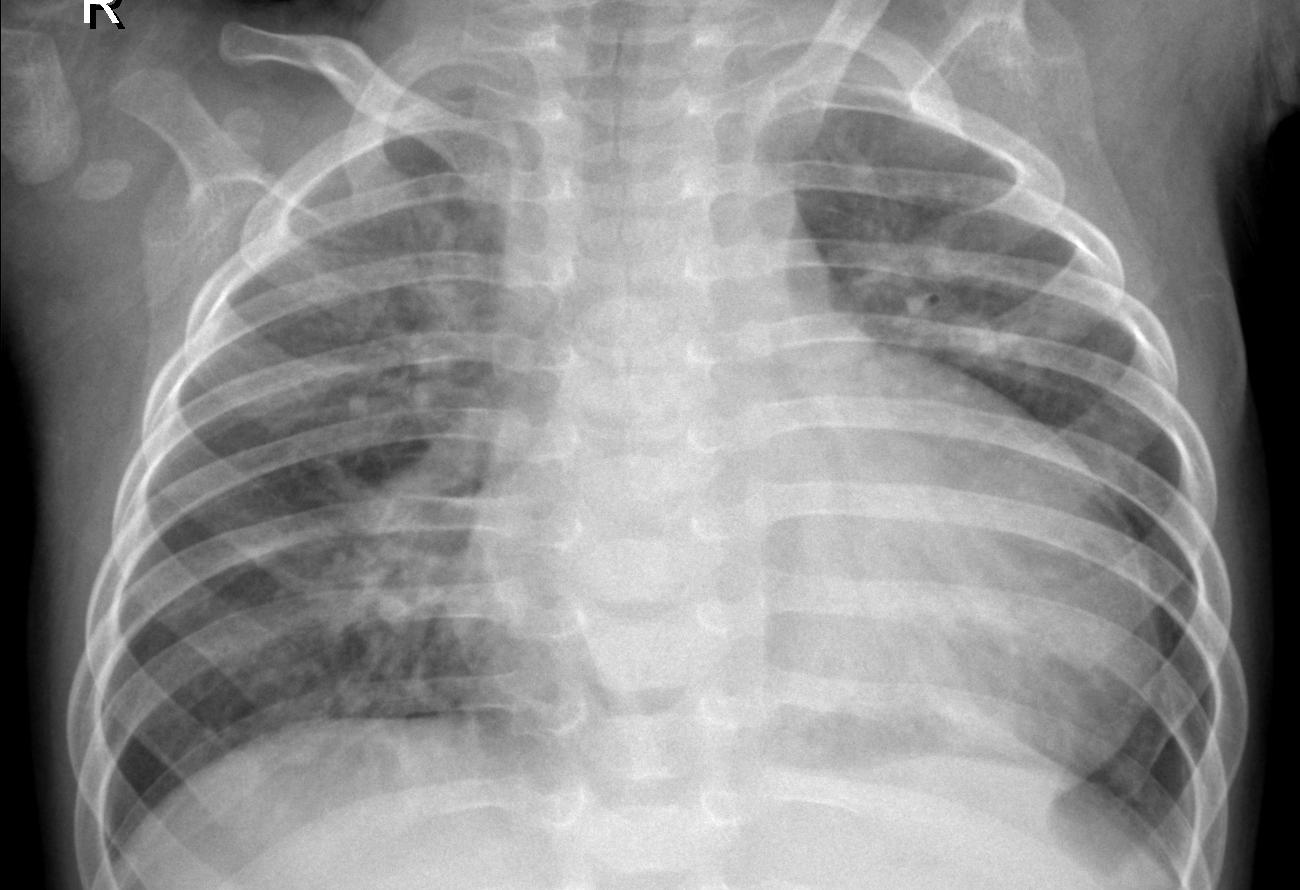
Diagnosis: PNEUMONIA